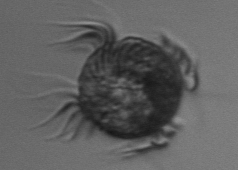
Label: Pelagostrobilidium